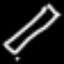
Label: pencil